Question: any one guide me is it possible to apply color effects to an image using php?
as mentioned in the screen shot i want to select Ice,Black,Crystal etc.. color effect from the top and it should be applied to image selected below?

or any useful solution?
any help would be appreciated.
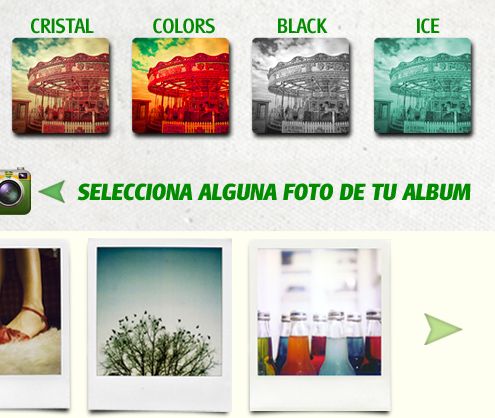
Answer: There is the <URL> in PHP which I used successfully some time ago.